Question: I made this Volcano plot and am hoping to improve it as follows:

1. fully shade the region with blue data points: with my current code, I wasn't able to extend the shade beyond what you see. I would like it to go all the way to the plot area limits.
2. geom_text allowed me to label a subset of data points, but doing it with ggrepel should add lines connecting the data points with labels thus improving labeling clarity. How can I reuse the existing geom_text code in ggrepel to achieve this?
Here is my code:
'''
ggplot(vol.new, aes(x = log2.fold.change, y = X.NAME., fill = Color)) + # Define data frame to be used for plotting; define data for x and y axes; crate a scatterplot object.
geom_point(size = 2, shape = 21, colour = "black") + # Define data point style.
ggtitle(main.title, subtitle = "Just a little subtitle") + # Define title and subtitle.
labs(x = x.lab, y = y.lab) + # Define labels for x and y axes.
scale_x_continuous(limits = c(-3, 3), breaks = seq(-3, 3, by = 0.5)) + # Define x limits, add ticks.
scale_y_continuous(limits = c(0, 6), breaks = seq(0, 6, by = 1)) + # Define y limits, add ticks.
theme(
plot.title = element_text(family = "Arial", size = 11, hjust = 0), # Title size and font.
plot.subtitle = element_text(family = "Arial", size = 11), # Subtitle size and font.
axis.text = element_text(family = "Arial", size = 10), # Size and font of x and y values.
axis.title = element_text(family = "Arial", size = 10), # Size and font of x and y axes.
panel.border = element_rect(colour = "black", fill = NA, size = 1), # Black border around the plot area.
axis.ticks = element_line(colour = "black", size = 1), # Style of x and y ticks.
legend.position = "none"
) + # Remove legend.
geom_hline(yintercept = 1.30103, colour = "black", linetype = "dashed", size = 0.75) + # Horizontal significance cut-off line.
geom_vline(xintercept = 0.584963, colour = "black", linetype = "dashed", size = 0.75) + # Vertical significance cut-off line (+).
# geom_vline (xintercept = -0.584963, colour = "black", linetype = "dashed", size = 0.75) #Vertical significance cut-off line (-)
scale_fill_manual(breaks = c("blue", "red"), values = c("deepskyblue3", "firebrick1")) + # Costum colors of data points based on "PursFur" column.
geom_text(aes(label = ifelse(PursFur == 1, as.character(Protein.ID), "")), hjust = 0, vjust = -0.25) + # Add identifiers to a subset of data points.
annotate("text", x = 2.9, y = 1.45, label = "P = 0.05", size = 4, fontface = "bold") + # Label to horizontal cut-off line.
annotate("text", x = 0.68, y = 5.9, label = "1.5-fold", size = 4, fontface = "bold", srt = 90) + # Label to vertical cut-off line.
annotate("rect", xmin = 0.584963, xmax = 3, ymin = 1.30103, ymax = 6, alpha = .2) # Shade plot subregion.
'''
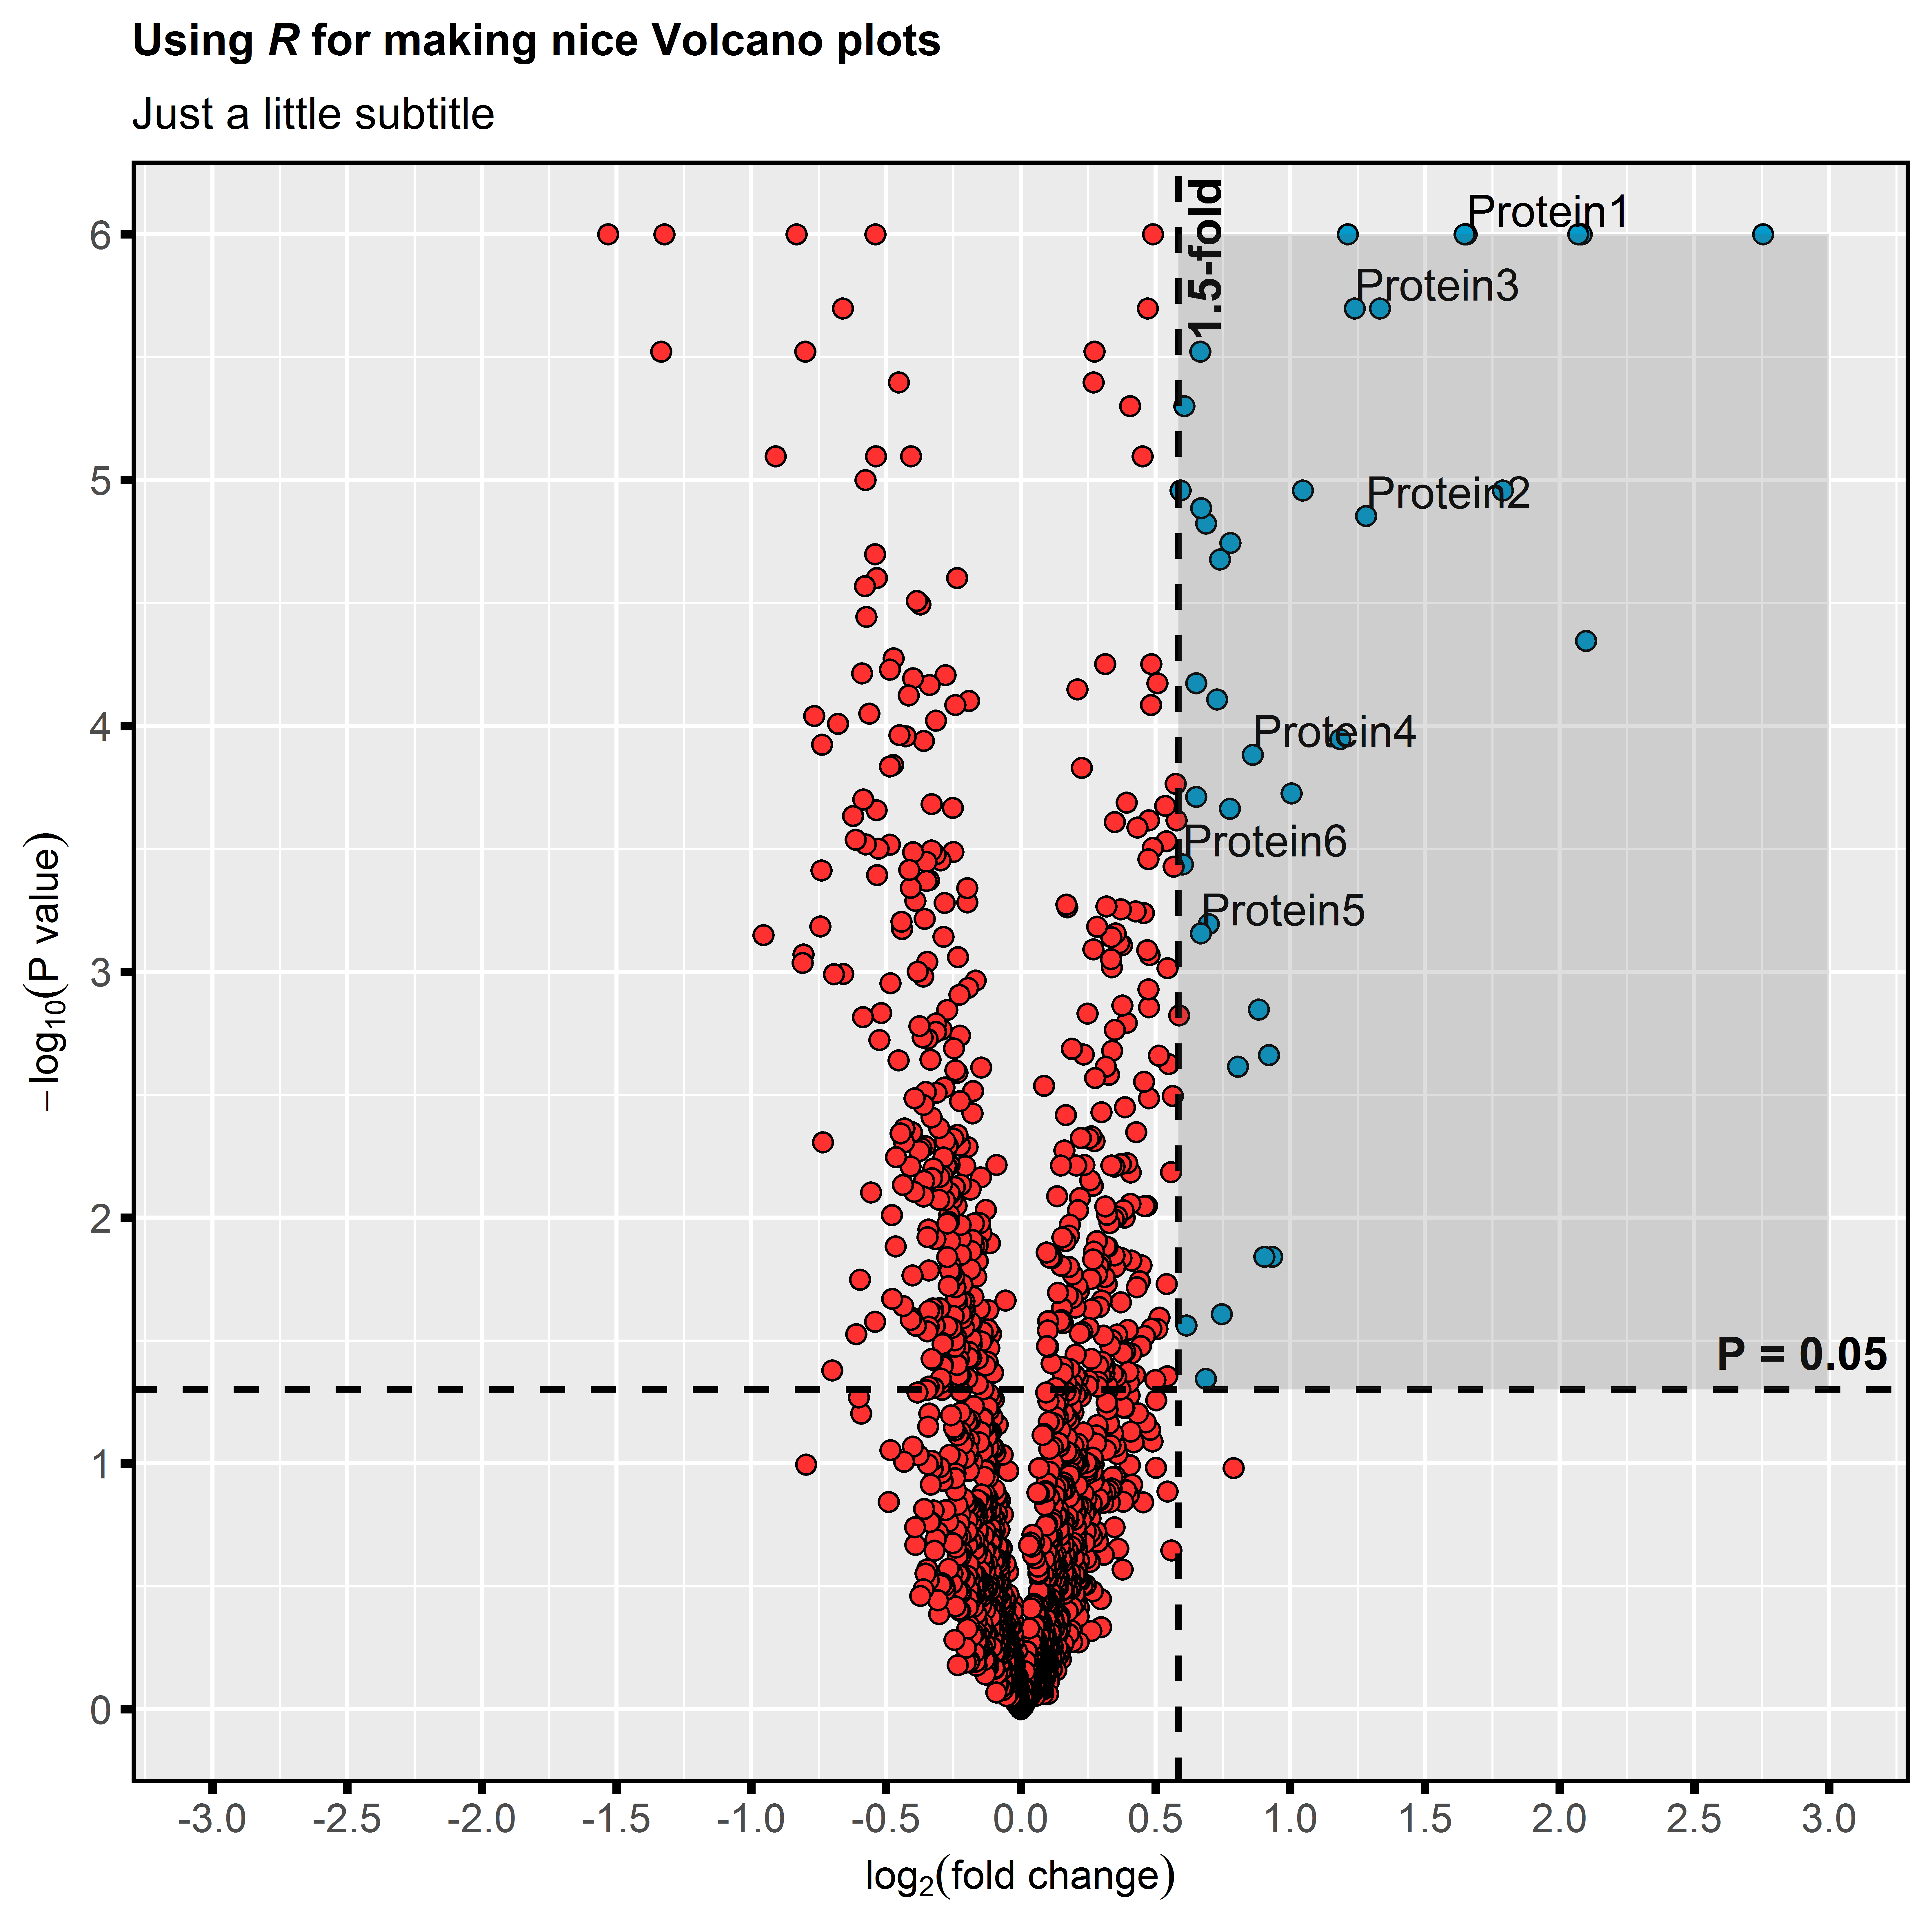
Answer: As suggested in the comments by @hrbrmstr and @zx8754, here are the modifications I made to the code above.
'''
annotate ("rect", xmin = 0.584963, xmax = Inf, ymin = 1.30103, ymax = Inf, alpha = .2)
'''
'''
geom_label_repel (aes (label = ifelse (PursFur == 1, as.character (Protein.ID), '')), nudge_x = 1.3, direction = "x")
'''
And here is the outcome after these two changes:
<URL>
See <URL> to dive further into the second part of my initial question.